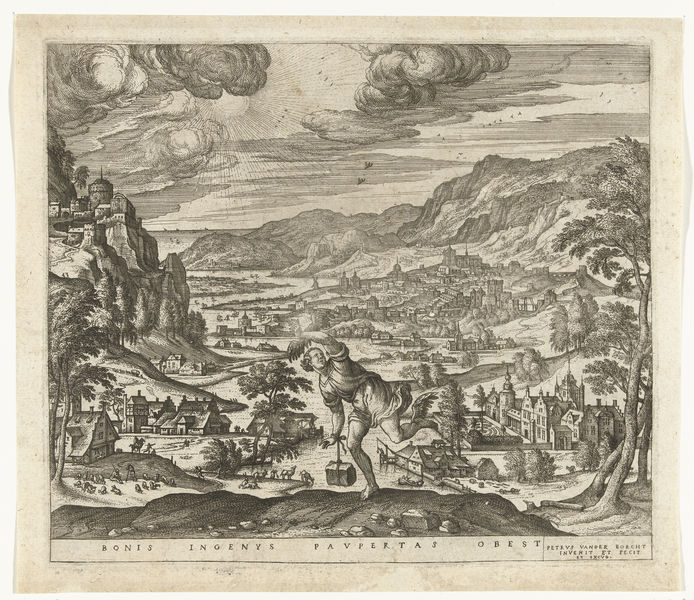
Titel: Armoede belemmert de vooruitgang van vernuftige geesten
Künstler: Pieter van der (I) Borcht
Standort: Amsterdam
Institution: Rijksmuseum
Schlagwörter: architecture, church, people, white, arm, black, grey, robe, wall, print, hand, angel, cloud, clouds, heaven, horses, man, rock, rocks, sky, stone, tree, boat, hill, hills, house, landscape, mountain, mountains, water, houses, sun, tower, trees, village, stand, light, river, path, road, drawing, black and white, castle, hillside, animals, bird, etching, birds, wings, boats, bridge, town, valley, city, human, buildings, engraving, pencil, heavens, horse, peaks, branches, sheep, run, windmill, latin, text, rooftops, running, distant, weight, bag, homes, mercury, tunic, lithography, parable, rays, drawign, knot, package, sunbeam, morality, person which gets blinded because of doing a sin, jand, proverb, peacks, mountane, mountaine, bonis, ingenus, ingenvs, mfn, ingenys, pavpertas, obest